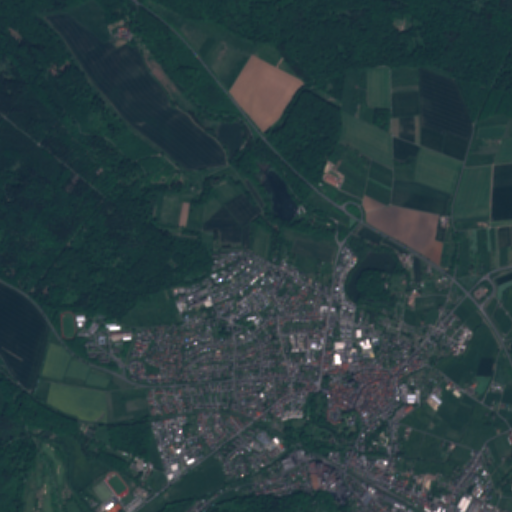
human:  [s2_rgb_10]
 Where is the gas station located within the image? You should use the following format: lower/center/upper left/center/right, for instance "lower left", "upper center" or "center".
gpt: The gas station is located in the center of the image.
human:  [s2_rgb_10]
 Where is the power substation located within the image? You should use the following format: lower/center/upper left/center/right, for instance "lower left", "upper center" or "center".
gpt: The power substation is located in the lower left of the image.
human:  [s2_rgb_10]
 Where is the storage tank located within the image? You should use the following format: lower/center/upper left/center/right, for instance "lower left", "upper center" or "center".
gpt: The storage tank is located in the lower right of the image.
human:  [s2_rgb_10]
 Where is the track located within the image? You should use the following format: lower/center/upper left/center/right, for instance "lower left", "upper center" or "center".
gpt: The track is located in the lower left of the image.
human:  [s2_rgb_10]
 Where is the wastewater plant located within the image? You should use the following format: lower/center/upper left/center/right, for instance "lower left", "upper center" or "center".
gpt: The wastewater plant is located in the lower center of the image.
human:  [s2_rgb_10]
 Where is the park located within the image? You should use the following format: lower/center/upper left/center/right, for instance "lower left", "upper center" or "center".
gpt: There is no park in the image.